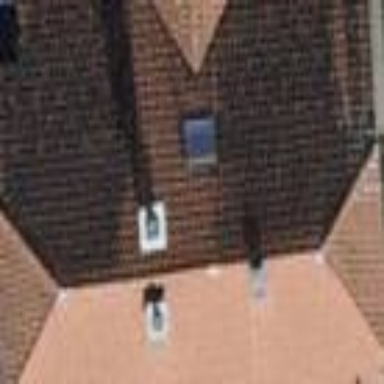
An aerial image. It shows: Building with tile roof.